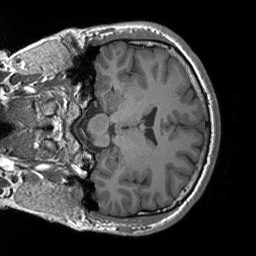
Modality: T1w
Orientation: coronal